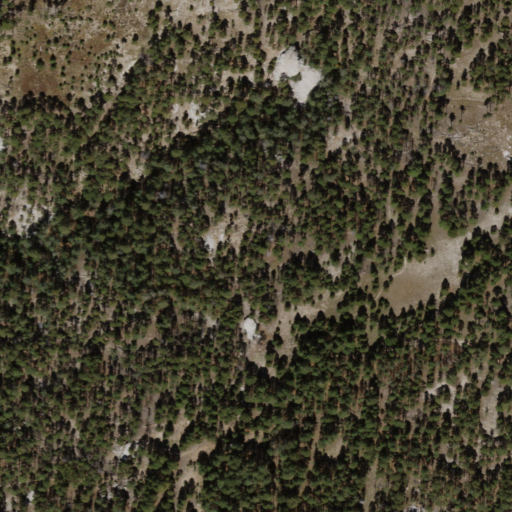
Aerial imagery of plain(s) in Arizona named Mica Meadow containing evergreen forest and shrub